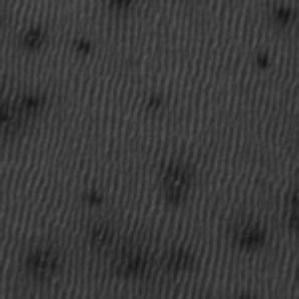
Label: frost